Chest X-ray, PA view. Patient: 25 years old, sex F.
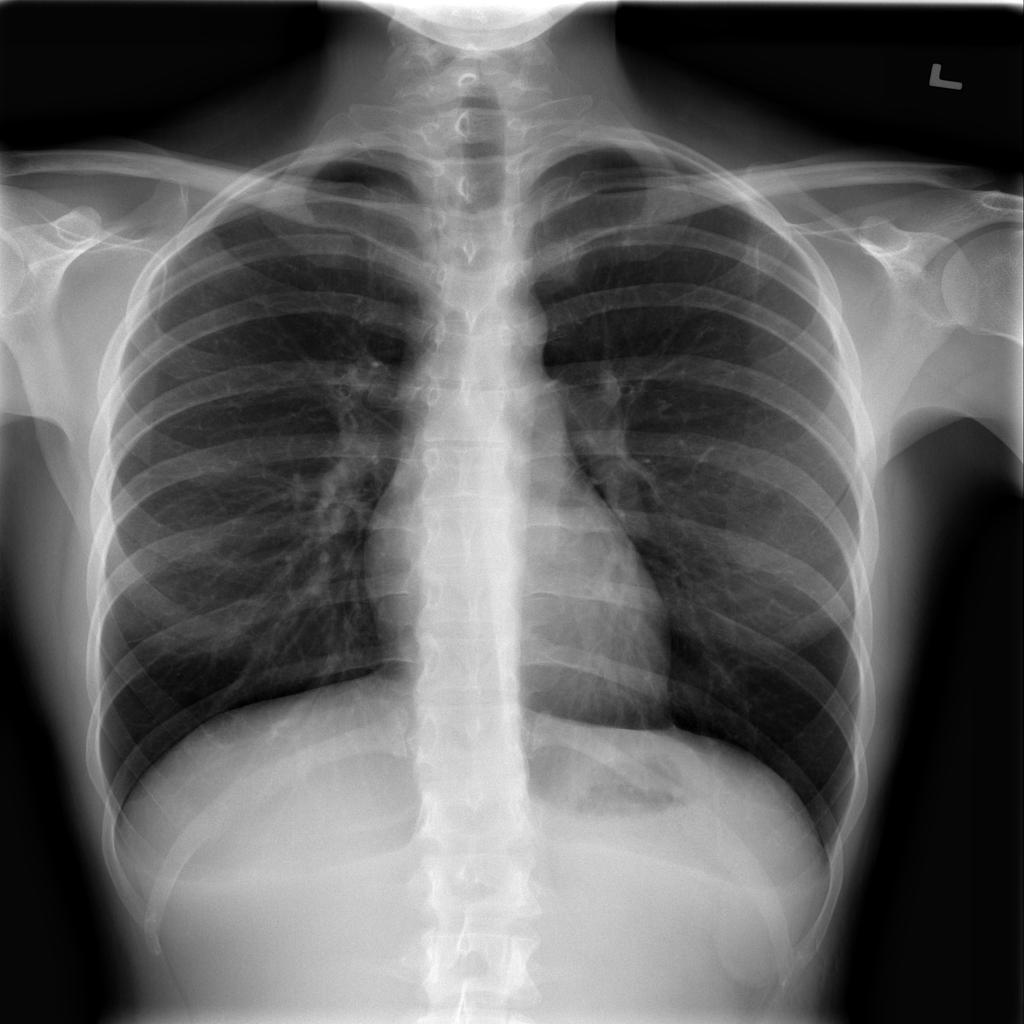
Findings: No Finding